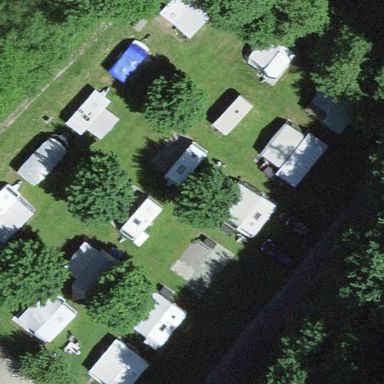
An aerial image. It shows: Camping site with tents and caravans.